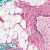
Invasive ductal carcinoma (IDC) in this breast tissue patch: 0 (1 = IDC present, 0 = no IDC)